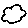
Label: cloud